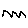
Label: zigzag